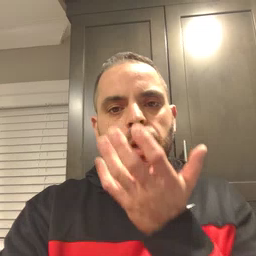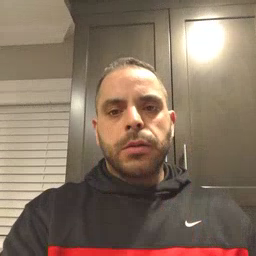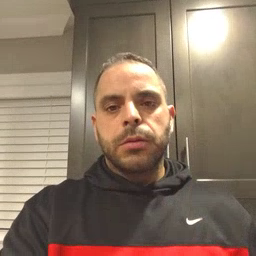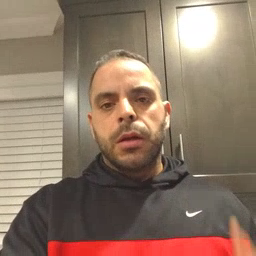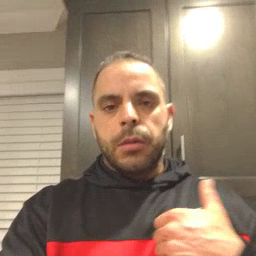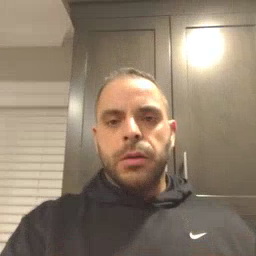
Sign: animal